Question: I created a hover effect for my navigation bar / the list inside it. On hover I want to create a "pressed button" effect by applying a box shadow. But the shadow only is casted in a small box. (check picture below)

I want the shadow to fill out the whole navbar around the hovered area.
I have no idea where to put my code and would be glad about any help :)
HTML CODE:
'''
<nav>
<div class="nav-wrapper">
<ul>
<li><a href="">Home</a></li>
<li><a href="">Projekte</a></li>
</ul>
</div>
</nav>
'''
CSS CODE:
'''
html, body {
margin: 0;
padding: 0;
height: 100%;
background-color:white;
font-family: 'Open Sans', sans-serif;
}
.nav-wrapper {
margin: 0 auto;
margin-top: 50px;
width: 60%;
padding-top: 5px;
padding-bottom: 5px;
color:#787878;
box-shadow: 2px 2px 3px #BDBDBD;
border-radius: 5px;
background: #f9f9f9; /* Old browsers */
background: -moz-linear-gradient(top, #f9f9f9 0%, #ededed 100%); /* FF3.6+ */
background: -webkit-gradient(linear, left top, left bottom, color-stop(0%,#f9f9f9), color-stop(100%,#ededed)); /* Chrome,Safari4+ */
background: -webkit-linear-gradient(top, #f9f9f9 0%,#ededed 100%); /* Chrome10+,Safari5.1+ */
background: -o-linear-gradient(top, #f9f9f9 0%,#ededed 100%); /* Opera 11.10+ */
background: -ms-linear-gradient(top, #f9f9f9 0%,#ededed 100%); /* IE10+ */
background: linear-gradient(to bottom, #f9f9f9 0%,#ededed 100%); /* W3C */
filter: progid:DXImageTransform.Microsoft.gradient( startColorstr='#f9f9f9', endColorstr='#ededed',GradientType=0 ); /* IE6-9 */
}
ul {
list-style: none;
}
li {
display: inline;
padding: 0 15px;
}
li:hover {
box-shadow: 2px 2px 3px #BDBDBD inset;
}
a {
text-decoration: none;
color:#787878;
}
'''
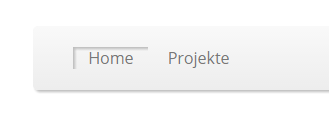
Answer: Add this:
'''
li:hover {
box-shadow: 2px 2px 3px #BDBDBD inset, 2px 2px 3px #BDBDBD;
}
'''

---
Or the bevelled effect here:
'''
li:hover {
box-shadow: 2px 2px 3px #BDBDBD inset, -2px -2px 3px #BDBDBD inset;
}
'''

### Fiddle: http://jsbin.com/wolotuxico/1/edit?html,css,output
---
Remove padding for '.nav-wrapper' and give it to 'li'
'''
.nav-wrapper {
padding: 0;
}
li {
display: inline-block;
padding: 15px;
}
'''

### Fiddle: http://jsbin.com/bowawodode/2/edit